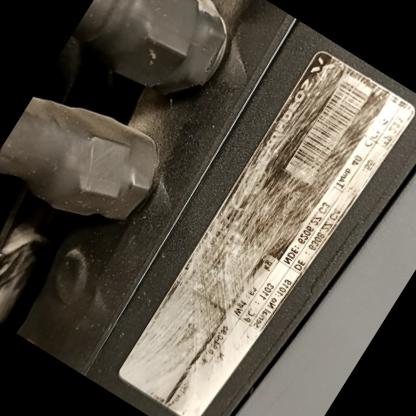
Klasa: tabliczka-znamionowa